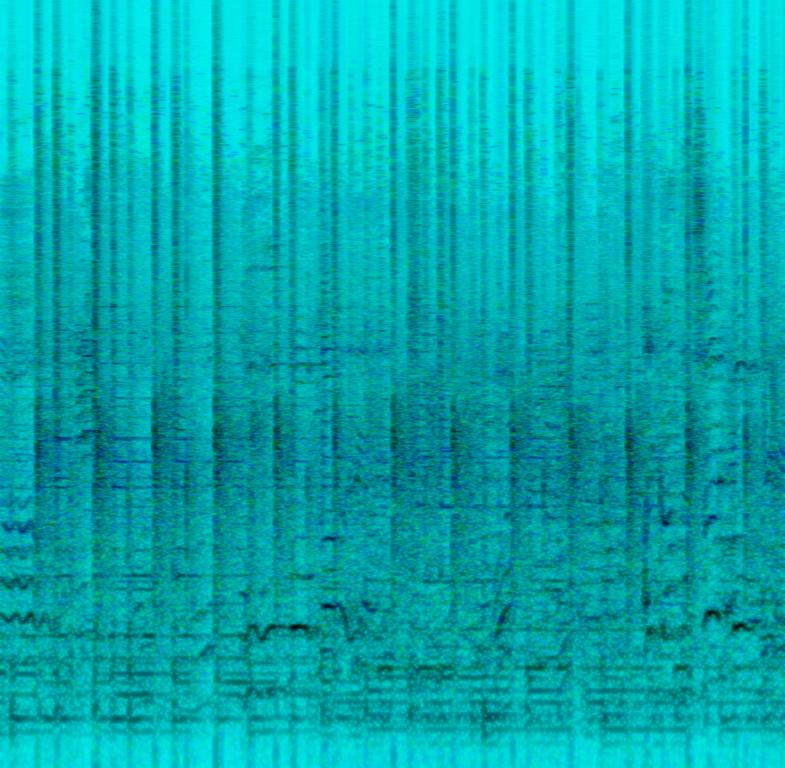
A male vocalist sings this energetic song. The tempo is fast emphatic vocals, bright acoustic guitar accompaniment and clap beat. The song is youthful, energetic, popular, cheerful, engaging and happy. The music is minimal with ambient sounds of people clapping, cheering, singing along and keeping beat with claps. The audio is distorted and muffled as it is an amateur home recording.